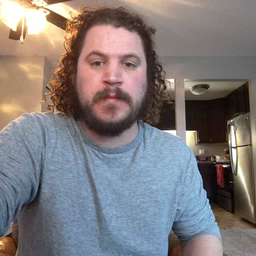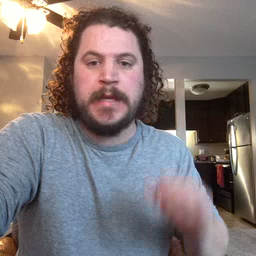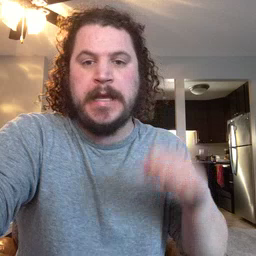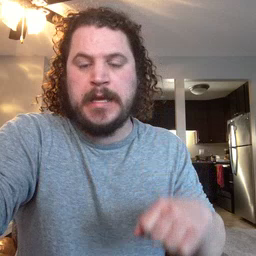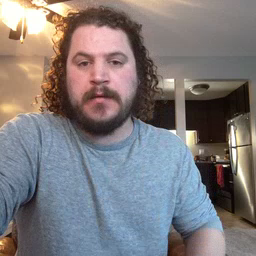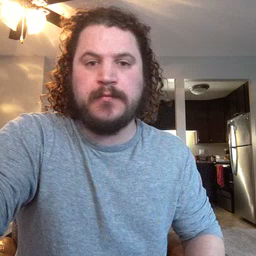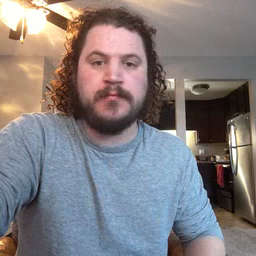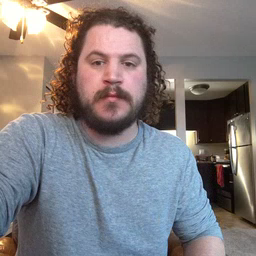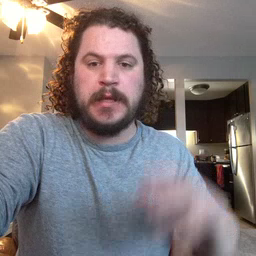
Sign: can